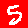
Digit: 5